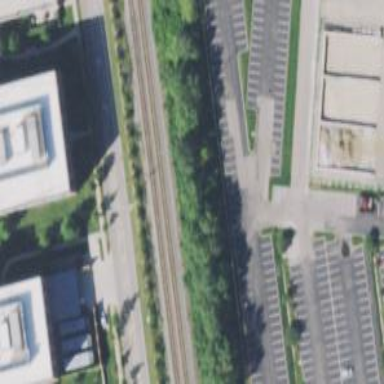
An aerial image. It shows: Railway line on embankment.